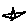
Label: star